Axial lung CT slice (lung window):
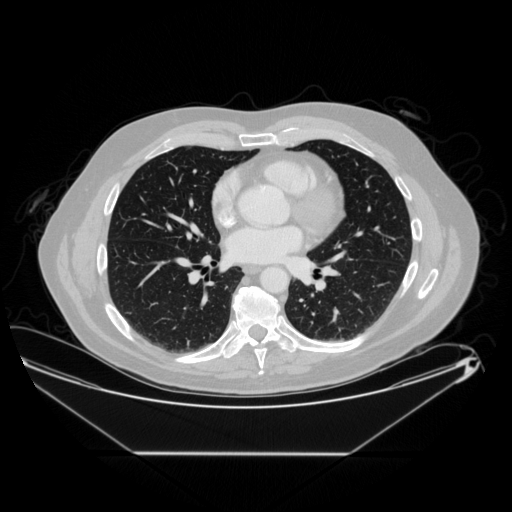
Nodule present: no